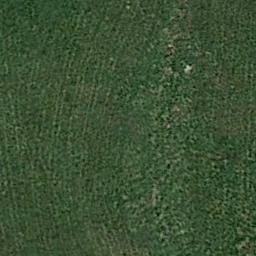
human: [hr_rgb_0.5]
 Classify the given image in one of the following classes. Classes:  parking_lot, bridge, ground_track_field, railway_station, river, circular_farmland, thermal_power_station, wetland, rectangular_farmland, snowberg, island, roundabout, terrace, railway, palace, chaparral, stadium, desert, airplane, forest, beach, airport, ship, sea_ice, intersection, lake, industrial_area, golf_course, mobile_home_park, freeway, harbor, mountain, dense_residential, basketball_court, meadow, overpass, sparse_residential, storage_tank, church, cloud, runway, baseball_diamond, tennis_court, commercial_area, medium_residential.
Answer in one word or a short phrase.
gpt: meadow